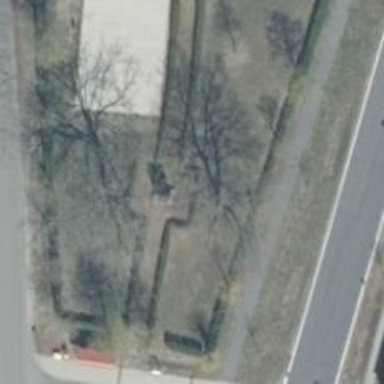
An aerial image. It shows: Memorial site with historic significance.